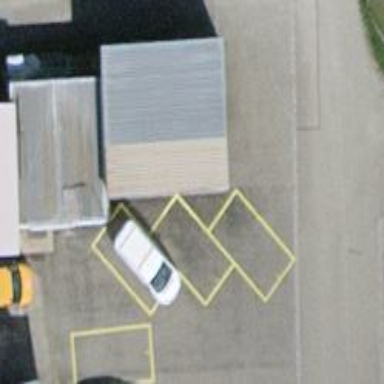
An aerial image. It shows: Garage building.